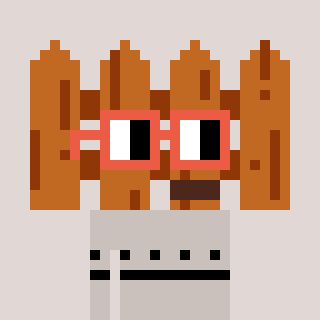
a pixel art character with square orange glasses, a fence-shaped head and a foggrey-colored body on a warm background